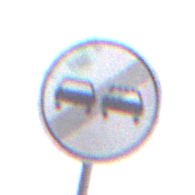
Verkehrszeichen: EndeUeberholverbot
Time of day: MorningAfternoon
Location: Outdoor (Nature)
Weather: Overcast
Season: NotSpecified
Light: Natural